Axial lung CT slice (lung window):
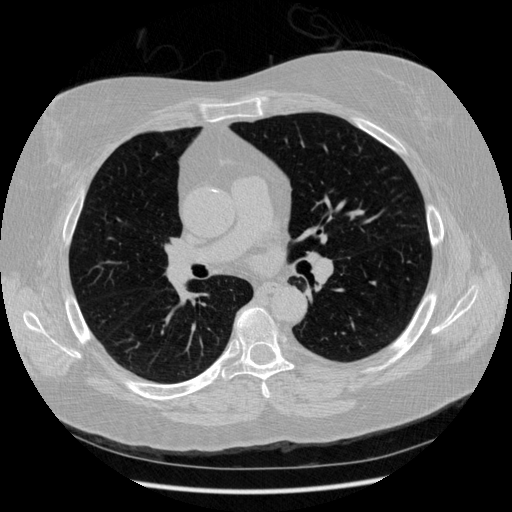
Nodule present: no